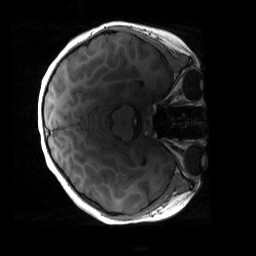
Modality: T1w
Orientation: axial
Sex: female
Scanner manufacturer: siemens
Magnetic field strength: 3 T
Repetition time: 1.9 s
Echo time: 0.00243 s